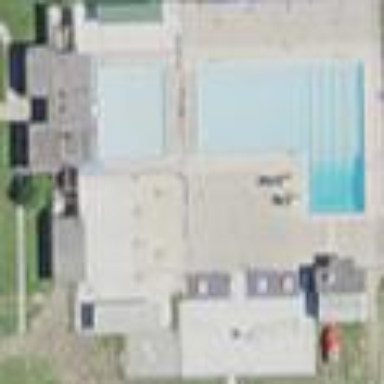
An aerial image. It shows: Outdoor swimming pool for leisure land.